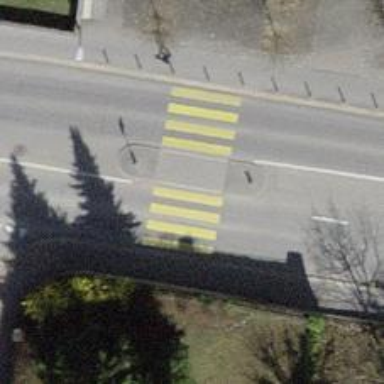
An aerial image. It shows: Zebra crossing with uncontrolled intersection and pedestrian island.